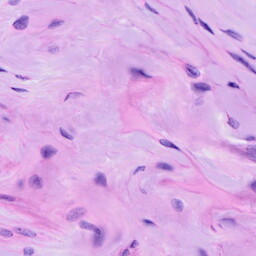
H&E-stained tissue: Ovarian